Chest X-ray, AP view. Patient: 49 years old, sex M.
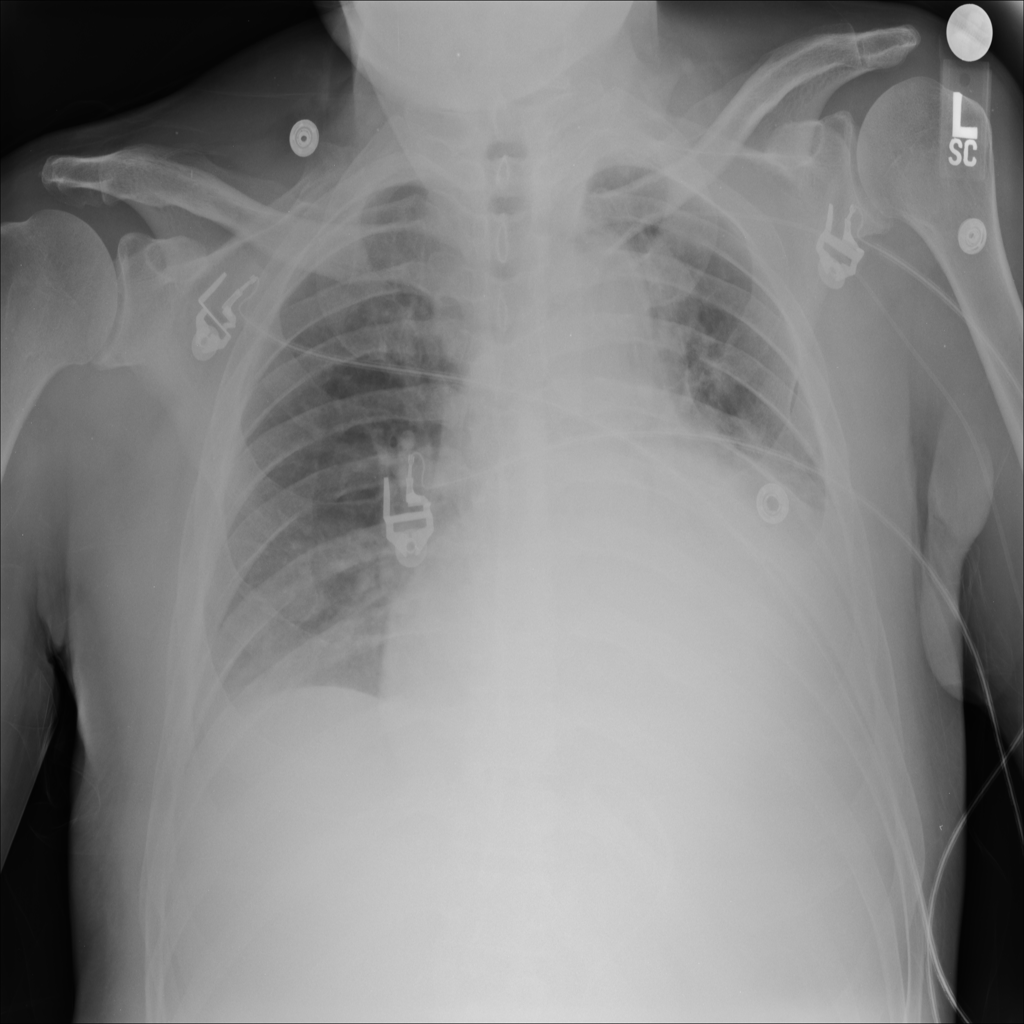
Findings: No Finding